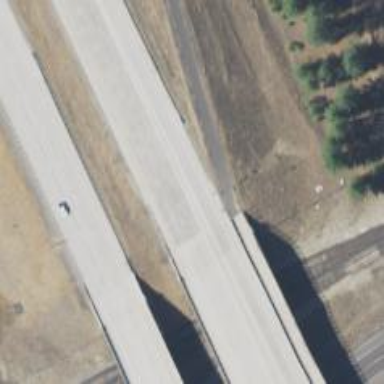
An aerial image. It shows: Bridge on motorway link.